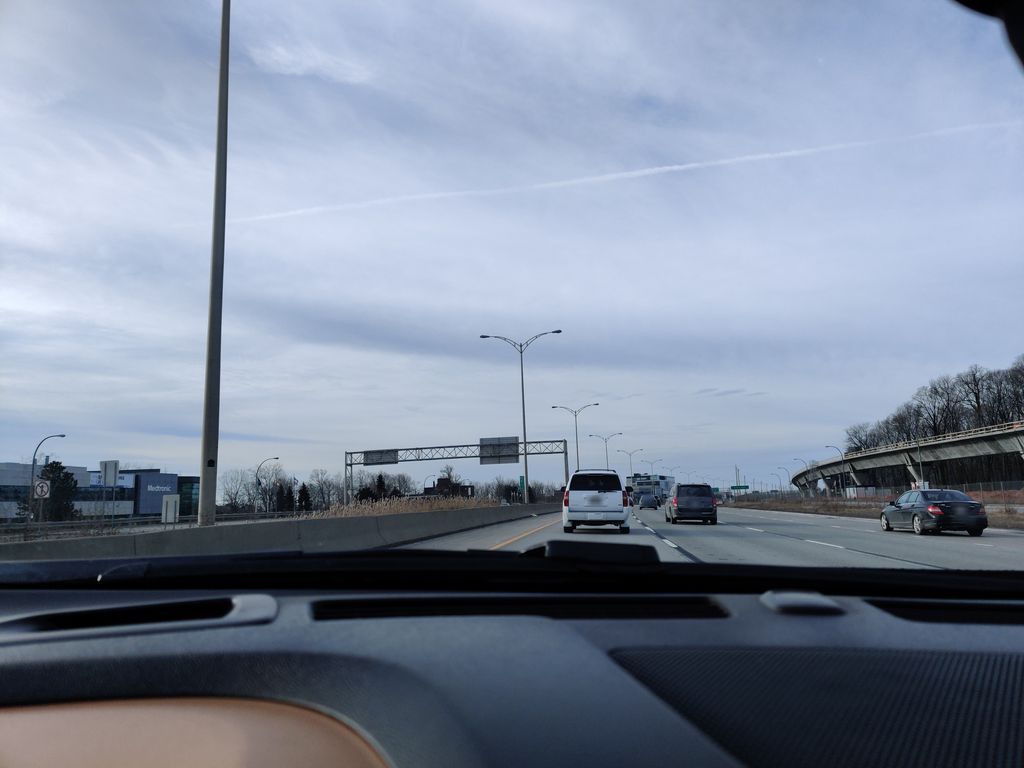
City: montreal